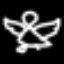
Label: angel